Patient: sex M, age 17
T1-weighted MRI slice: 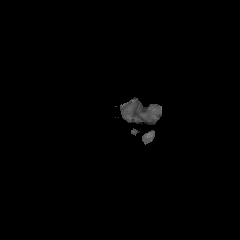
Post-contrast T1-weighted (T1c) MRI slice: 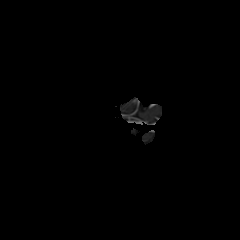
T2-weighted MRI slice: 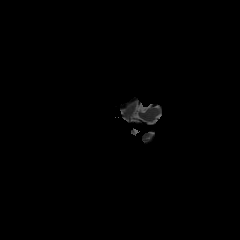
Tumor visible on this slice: no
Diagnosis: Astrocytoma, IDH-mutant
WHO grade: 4